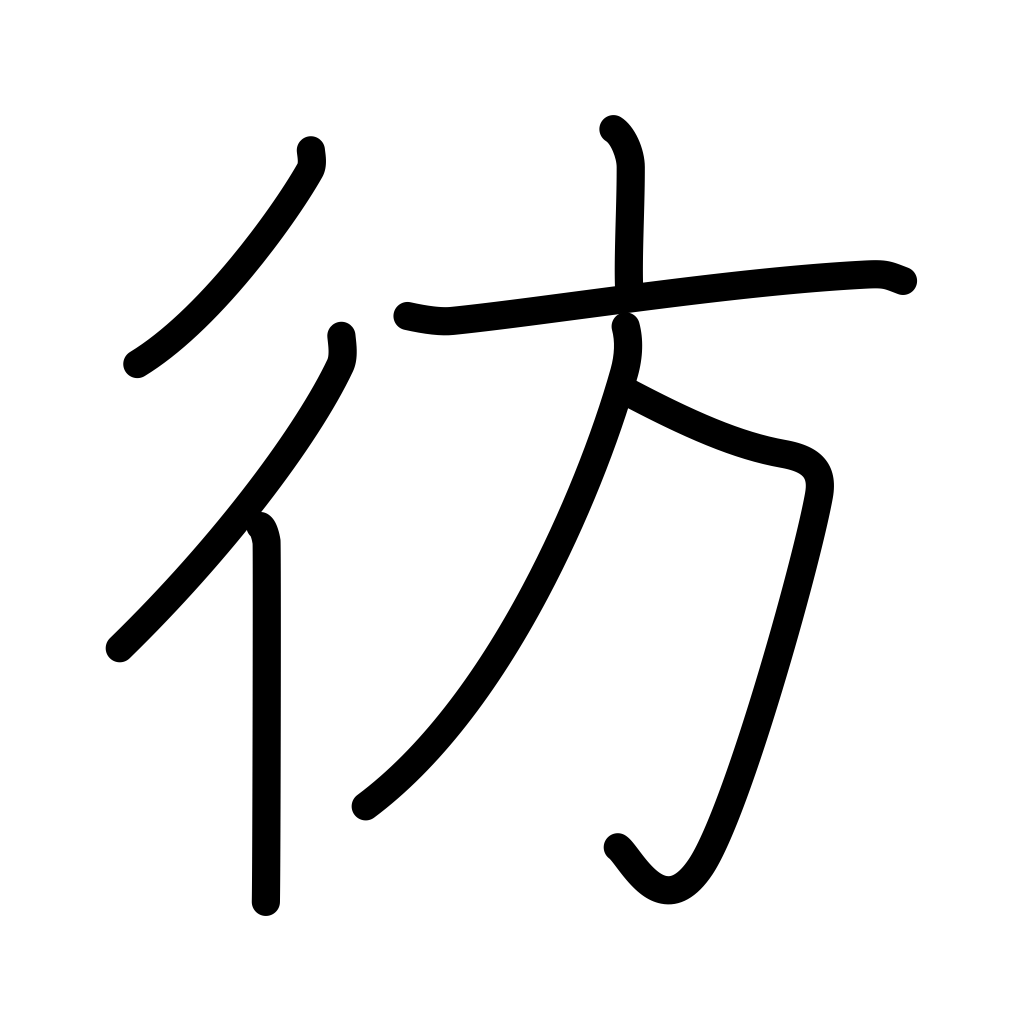
Meaning: stray, wander, loiter